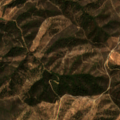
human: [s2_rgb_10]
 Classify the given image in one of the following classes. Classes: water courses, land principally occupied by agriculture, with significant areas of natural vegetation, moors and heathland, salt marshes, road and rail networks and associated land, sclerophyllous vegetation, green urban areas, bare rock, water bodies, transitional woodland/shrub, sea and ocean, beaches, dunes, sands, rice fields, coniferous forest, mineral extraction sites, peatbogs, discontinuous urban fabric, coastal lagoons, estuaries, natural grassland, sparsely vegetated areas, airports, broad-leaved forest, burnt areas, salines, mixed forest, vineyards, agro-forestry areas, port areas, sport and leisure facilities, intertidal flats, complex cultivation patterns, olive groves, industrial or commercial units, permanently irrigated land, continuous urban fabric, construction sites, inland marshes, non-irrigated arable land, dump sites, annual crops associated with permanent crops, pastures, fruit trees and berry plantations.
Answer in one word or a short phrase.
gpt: broad-leaved forest, transitional woodland/shrub